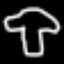
Label: mushroom